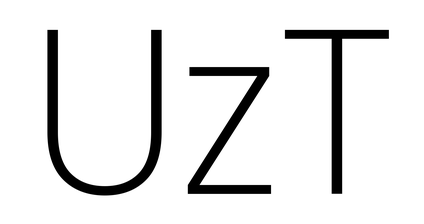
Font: Poppins-ExtraLight